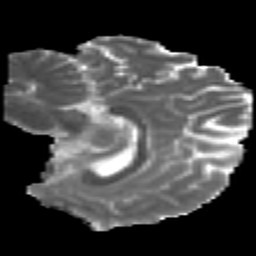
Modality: MD
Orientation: sagittal
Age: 24
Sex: male
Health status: healthy
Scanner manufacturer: philips
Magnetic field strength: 3 T
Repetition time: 10.623 s
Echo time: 0.07044 s